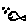
Label: fish